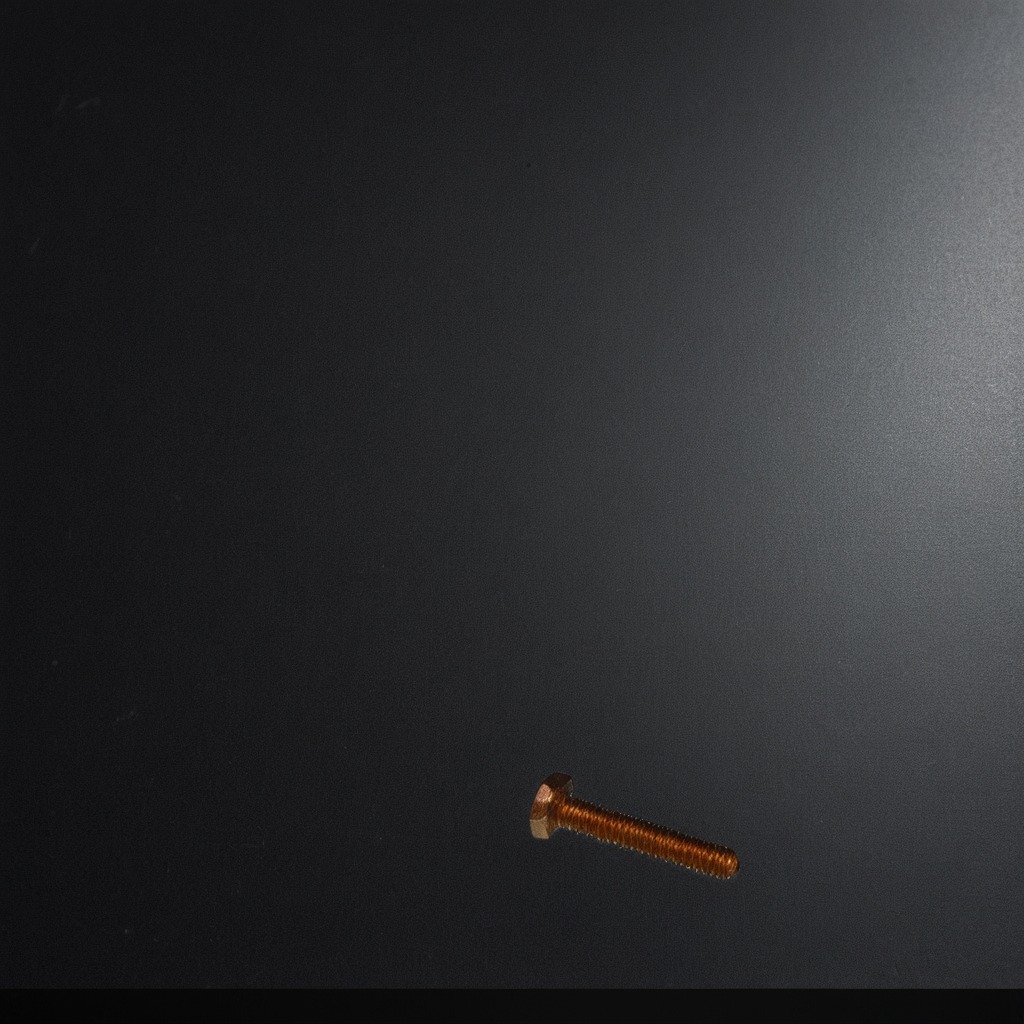
A metal screw is lying on the clean granite tabletop covered with a black rubber mat inside a workshop under bright overhead lighting crisp shadows high clarity worn but beneath the mat.